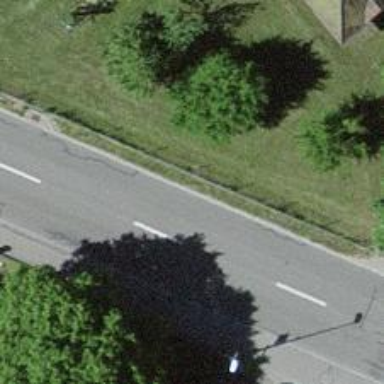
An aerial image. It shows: Bus stop with platform for public transport.